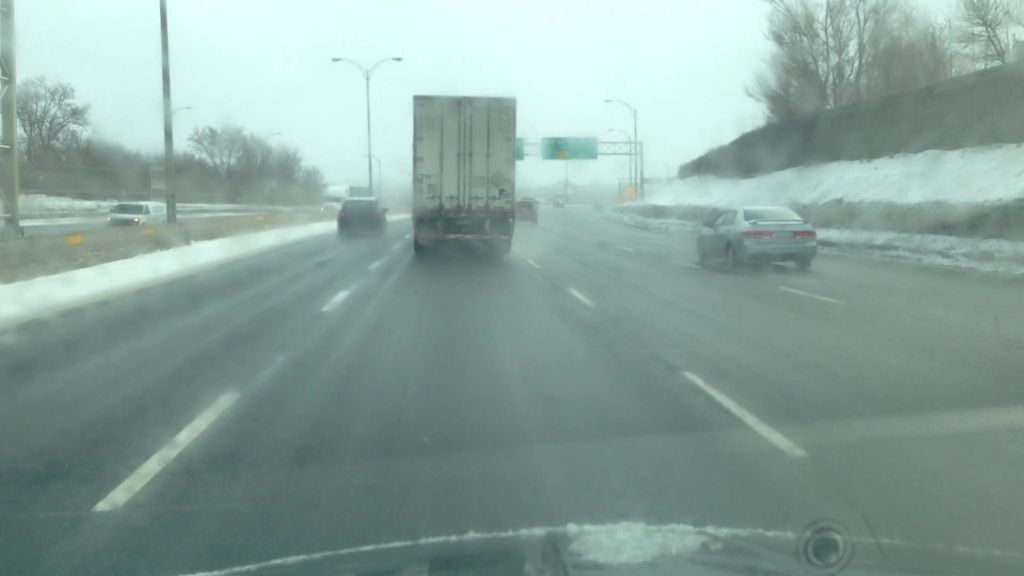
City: montreal